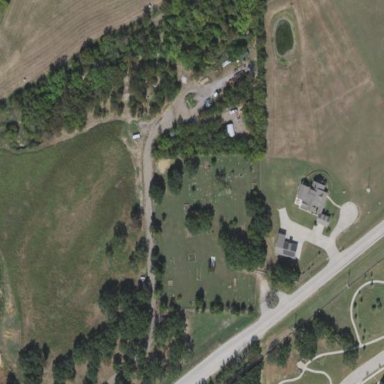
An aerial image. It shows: Graveyard area designated as cemetery.